Chest X-ray:
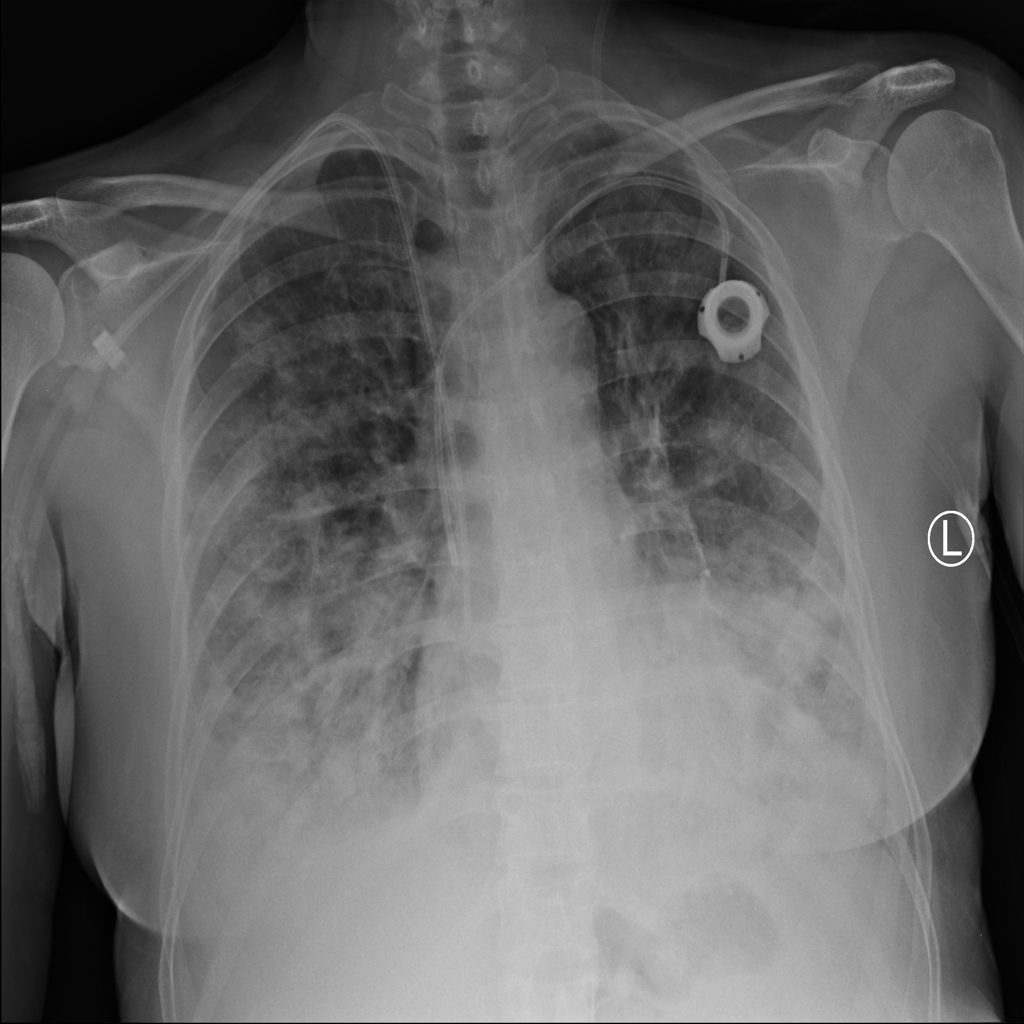
Findings: Effusion, Consolidation, Diffuse Nodule
No abnormal finding: no